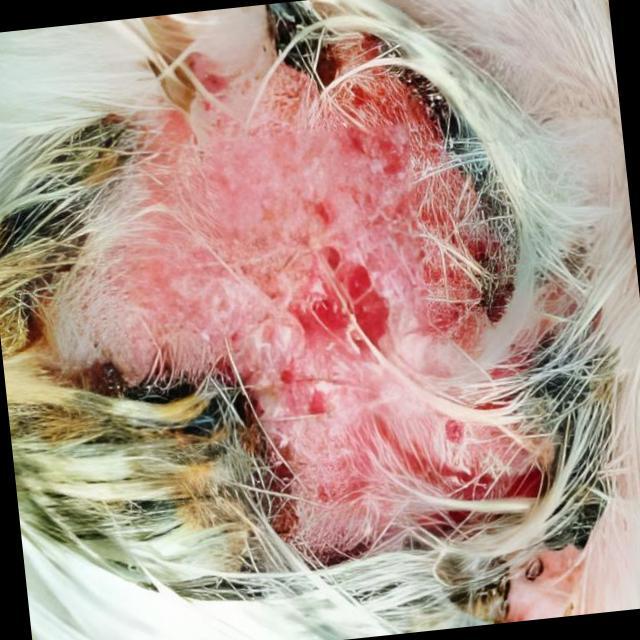
Canine dermatitis — inflammation of the skin presenting with erythema, pruritus, papules, and excoriation. May be allergic, contact, or atopic in origin.